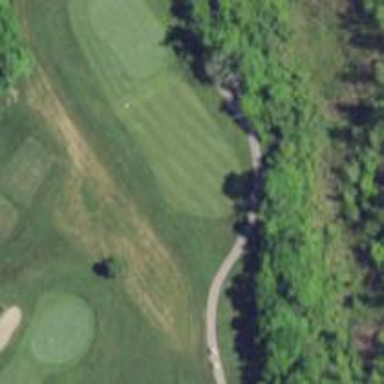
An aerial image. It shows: Golf hole.